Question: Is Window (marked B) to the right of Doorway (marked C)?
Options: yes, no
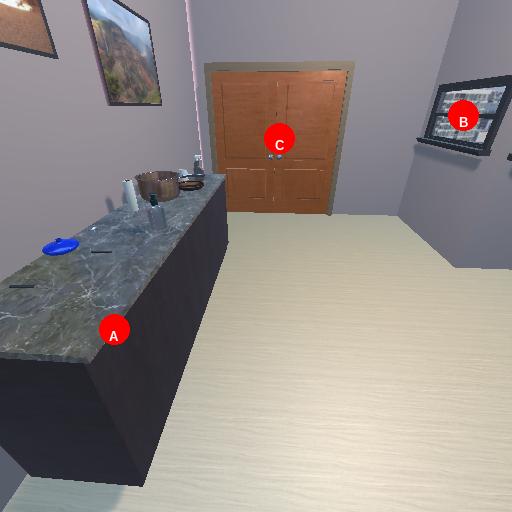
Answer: yes